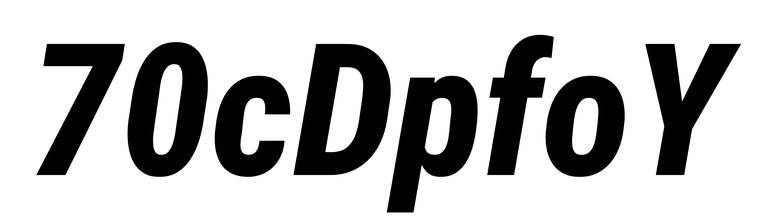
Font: Roboto-Italic_Condensed_ExtraBold_Italic